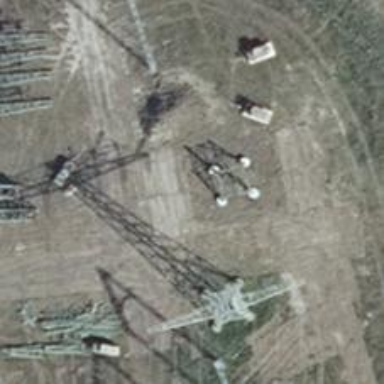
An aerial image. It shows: Power tower.